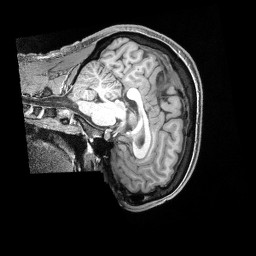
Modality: T1w
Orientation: sagittal
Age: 42
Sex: male
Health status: ill
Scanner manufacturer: siemens
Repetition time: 2.4 s
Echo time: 0.00231 s